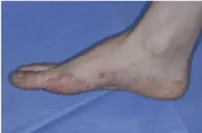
Clinical examination and Intraoral examination (A-F).
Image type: radiology (ultrasound)